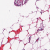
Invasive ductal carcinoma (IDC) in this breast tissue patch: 0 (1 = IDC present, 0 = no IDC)